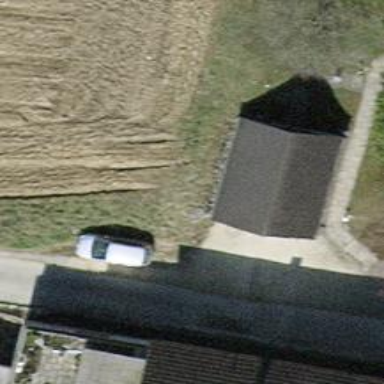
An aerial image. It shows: Garage building.